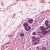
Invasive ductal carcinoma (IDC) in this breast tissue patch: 0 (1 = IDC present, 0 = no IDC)